已知图 1、图 2、图 3 都是 \(12 \times 9\) 的正方形网格图，每个最小的正方形的边长都为 1，它的顶点叫做格点。

\begin{enumerate}
    \item (1)填空：如图 1，点 \(A\)、点 \(B\)、点 \(C\)、点 \(D\) 都是格点，连接 \(BA\)、\(DC\) 并延长交于点 \(O\)，那么 \(OC\) 的长为 \underline{\quad\quad}；
    \item(2) 尺规作图是起源于古希腊的数学课题，在初中阶段的数学学习中我们已经有所了解和掌握，这里所使用
    的尺是无刻度的直尺，我们规定在正方形网格图中，无刻度的直尺只能用来连接格点作线段。以下两题请你只能使用无刻度的直尺和铅笔作图（保留作图痕迹）：

\begin{enumerate}
    \item  如图 2，点 \(A\)、点 \(B\)、点 \(C\) 都是格点，作出 \(\triangle ABC\) 的重心 \(G\)；
    \item 如图 3，点 \(A\)、点 \(B\)、点 \(C\)、点 \(D\) 都是格点，在边 \(AB\) 上作点 \(M\)，使得 \(\triangle ACM\) 与 \(\triangle MBD\) 相似。
\end{enumerate}
\end{enumerate}
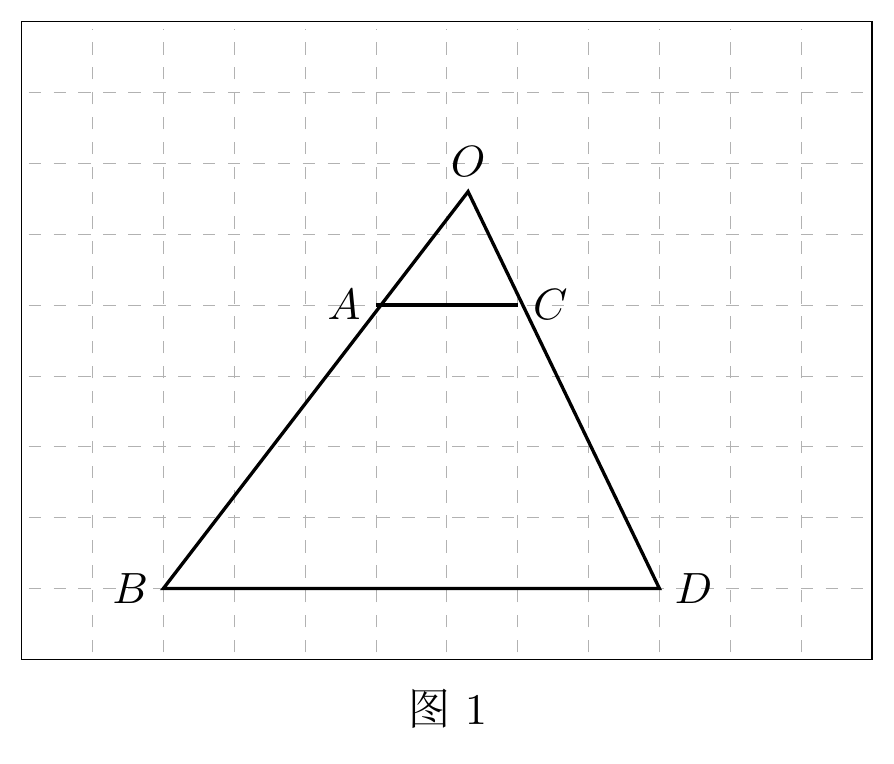
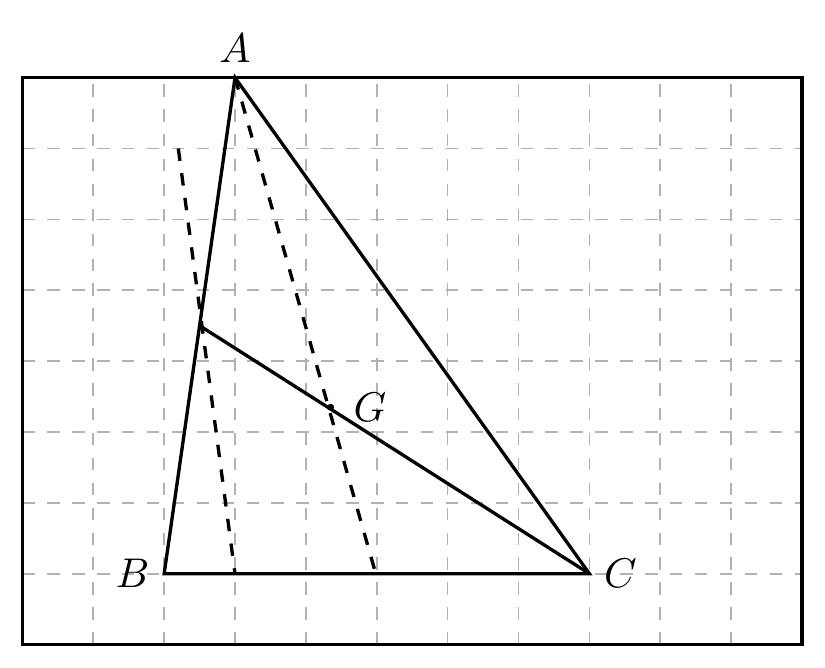
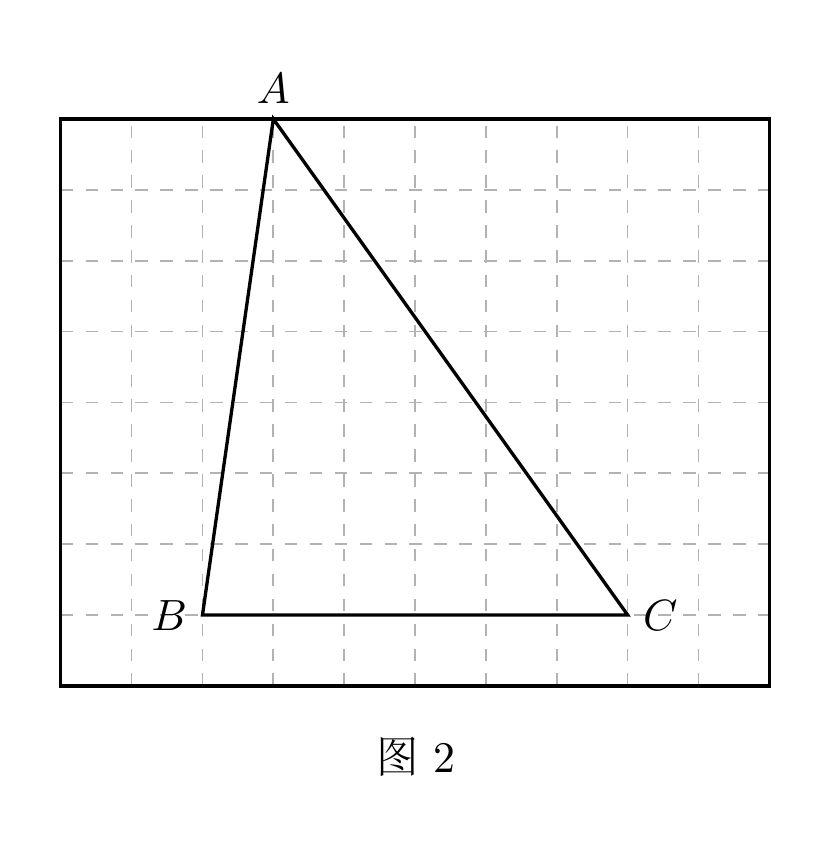
【解答】
\noindent\textbf{【答案】}
(1) \(\dfrac{4\sqrt{5}}{5}\)

(2) ① 见解析；② 见解析

\medskip
\noindent\textbf{【分析】}
本题考查相似三角形的判定与性质，重心的概念与性质；

(1) 由图形可得 \(AC \parallel BD\)，则 \(\dfrac{AC}{BD} = \dfrac{OC}{OD}\)，代入求值即可；

(2) ① 找到 \(AB\) 和 \(BC\) 的中点，再作三角形的中线，交点即为重心 \(G\)；

② 作点 \(E\) 与 \(D\) 关于 \(AB\) 对称，连接 \(CE\) 与 \(AB\) 的交点即为点 \(M\)，\(\angle C = \angle E = \angle D\)，\(\angle CAB = \angle DBA = 90^\circ\)，则 \(\triangle ACM \backsim \triangle BDM\)。

\medskip
\noindent\textbf{【详解】}
(1) 解：由图形可得 \(AC \parallel BD\)，\(AC = 2\)，\(BD = 7\)，
\[
CD = \sqrt{2^2 + 4^2} = 2\sqrt{5},
\]
\[
\therefore \triangle ACO \backsim \triangle BDO,
\]
\[
\therefore \dfrac{AC}{BD} = \dfrac{OC}{OD},
\]
\[
\therefore \dfrac{2}{7} = \dfrac{OC}{OC + 2\sqrt{5}},
\]
解得 \(OC = \dfrac{4\sqrt{5}}{5}\)，

故答案为：\(\dfrac{4\sqrt{5}}{5}\)；

\medskip
(2) 解：① 如图2，\(\triangle ABC\) 的重心 \(G\) 即为所求；

② 如图3，作点 \(E\) 与 \(D\) 关于 \(AB\) 对称，连接 \(CE\) 与 \(AB\) 的交点即为点 \(M\)，

此时 \(\angle C = \angle E = \angle D\)，\(\angle CAB = \angle DBA = 90^\circ\)，
\[
\therefore \triangle ACM \backsim \triangle BDM.
\]
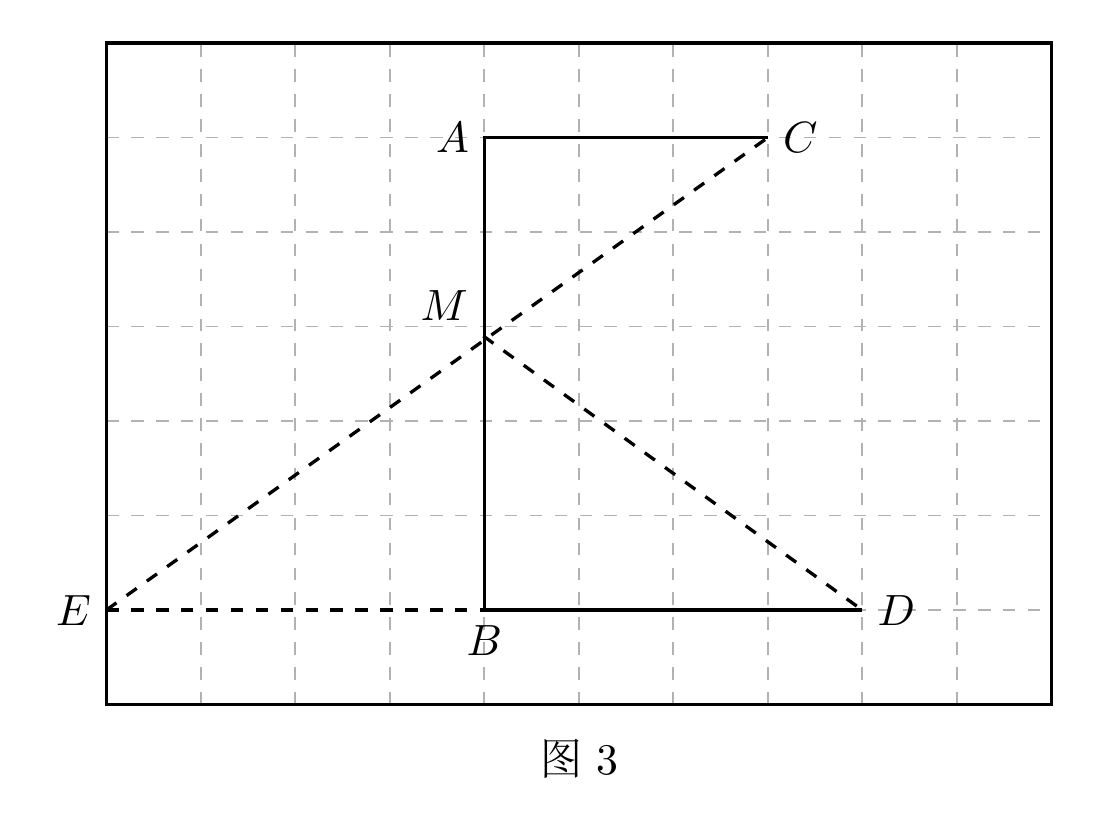
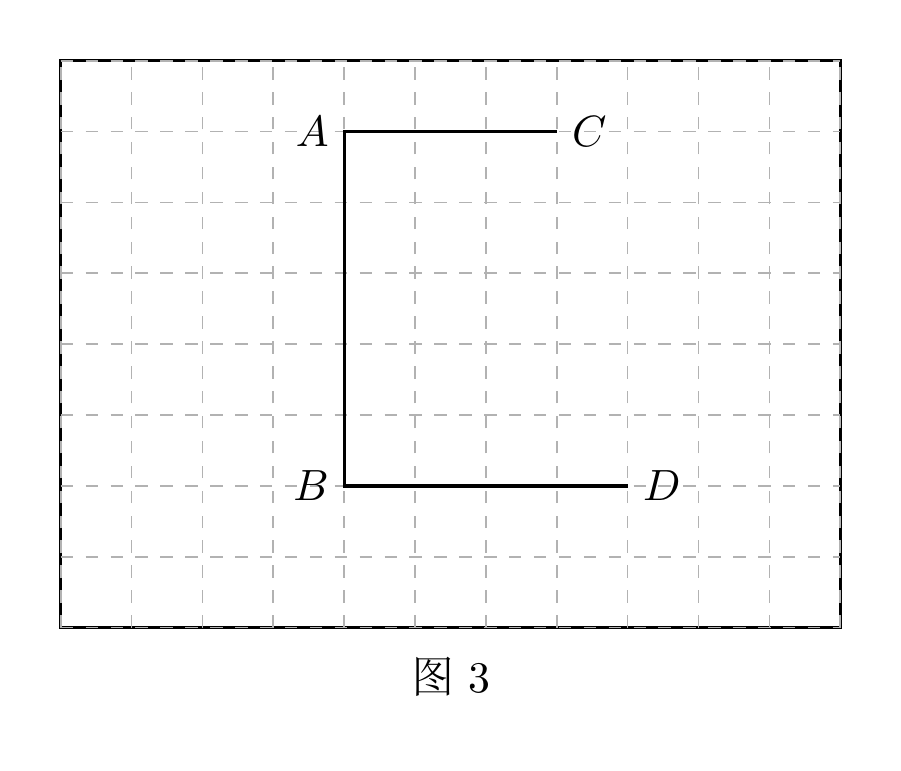